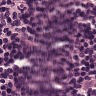
Metastatic tissue present: no